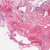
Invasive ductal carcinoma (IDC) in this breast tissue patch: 0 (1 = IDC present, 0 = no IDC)